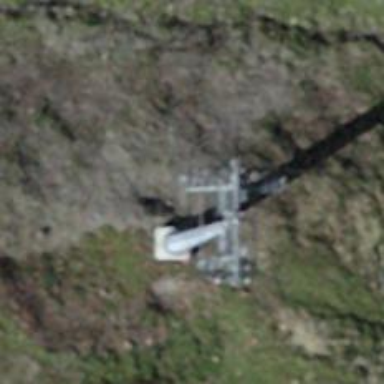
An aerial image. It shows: Pylon for aerialway.